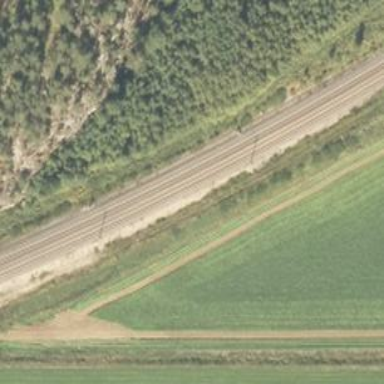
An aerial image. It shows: Continuous rail railway with electrified contact line.